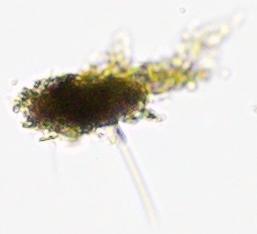
Label: Zooplankton